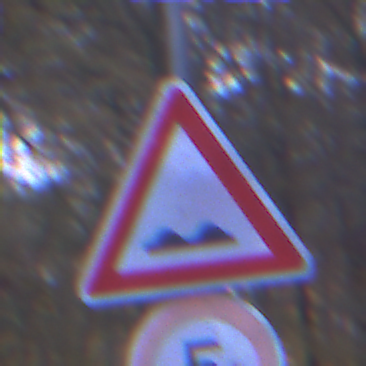
Verkehrszeichen: UnebeneFahrbahn
Zusatzzeichen unten: Geschwindigkeit5
Umgebung: Outdoor, Suburban
Tageszeit: Night
Wetter: PartlyCloudy
Licht: Artificial
Jahreszeit: NotSpecified
Kontrast: LowContrast